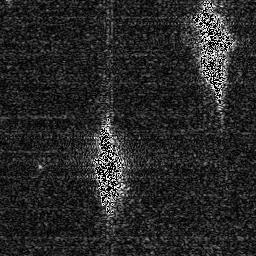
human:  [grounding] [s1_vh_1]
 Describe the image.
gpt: In the satellite image, there is  <ref>1 large ship </ref> <box>[[36, 50, 46, 77, 0]]</box> located at center,  <ref>1 medium ship </ref> <box>[[75, 3, 89, 19, 0]]</box> located at top right.